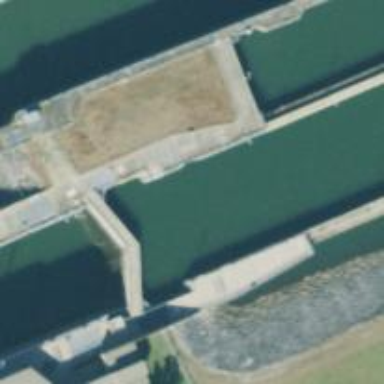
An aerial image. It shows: Lock gate along waterway.